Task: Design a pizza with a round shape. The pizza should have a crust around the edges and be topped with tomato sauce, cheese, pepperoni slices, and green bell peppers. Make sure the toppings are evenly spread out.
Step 467:
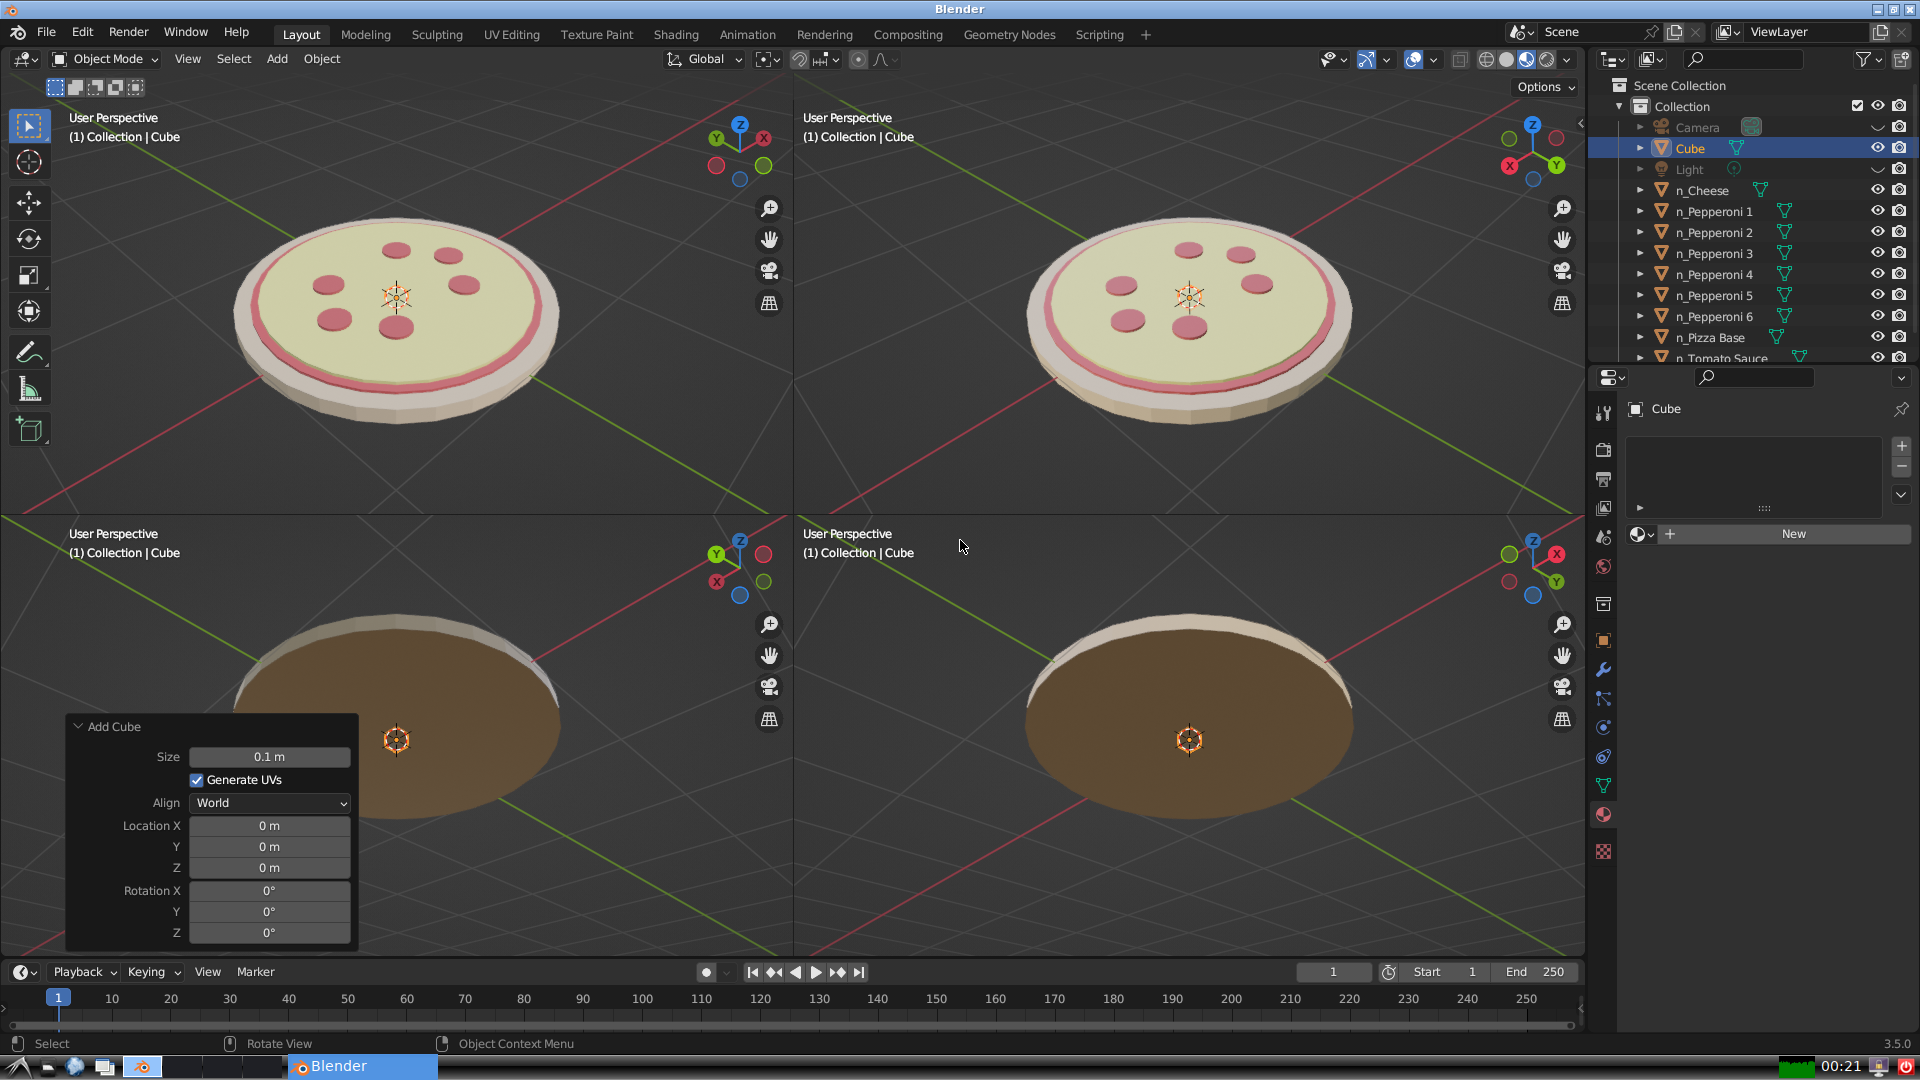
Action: {"key_press": ['Ctrl, Home']}